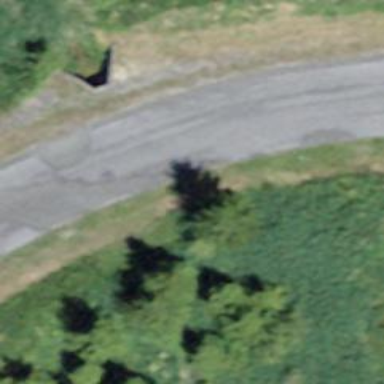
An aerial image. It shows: Culvert tunnel.